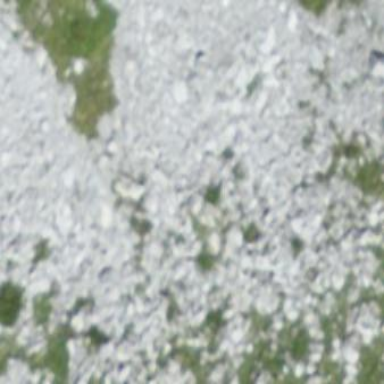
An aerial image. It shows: Natural scree.